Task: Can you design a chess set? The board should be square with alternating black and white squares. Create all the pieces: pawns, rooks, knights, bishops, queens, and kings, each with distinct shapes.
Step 2452:
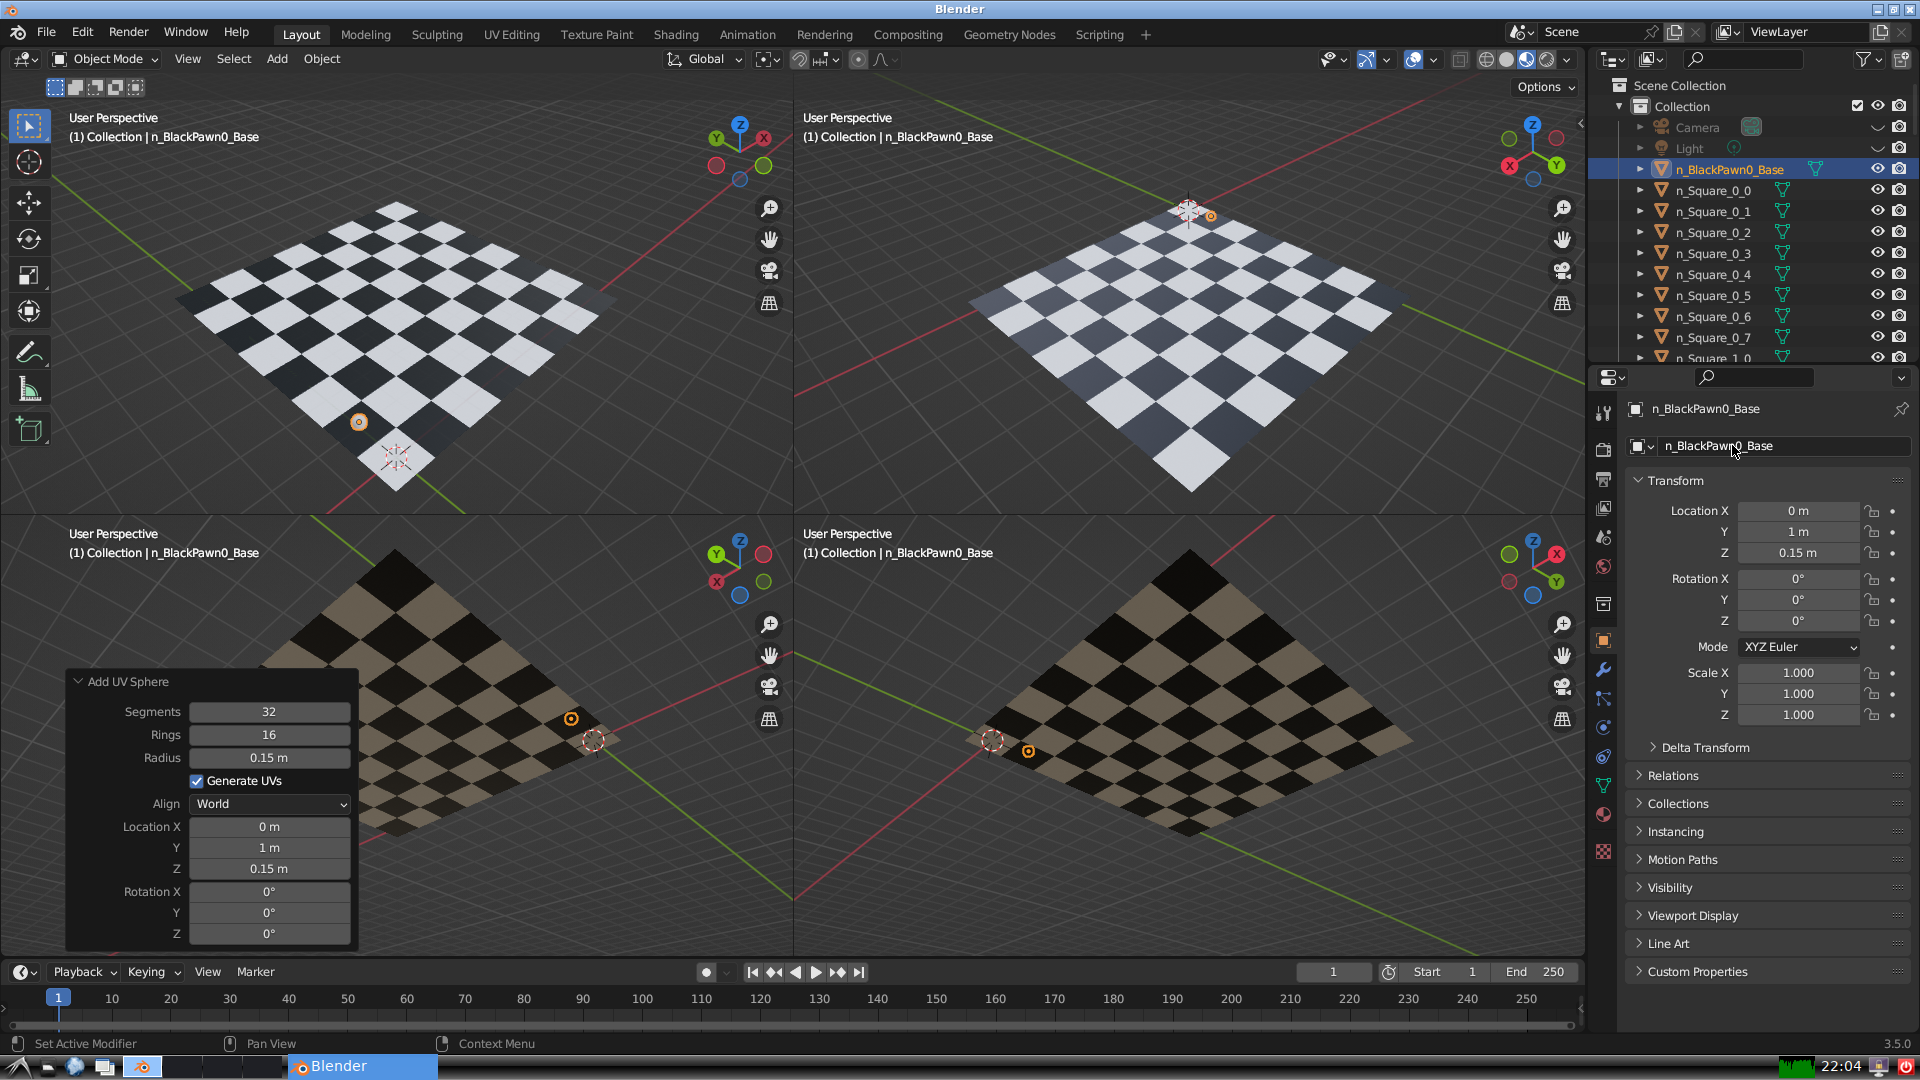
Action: {"mouse_move": [1603, 815]}